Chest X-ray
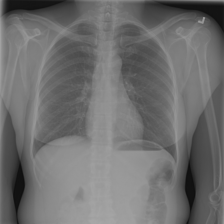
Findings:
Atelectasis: negative
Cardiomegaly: negative
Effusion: negative
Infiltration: negative
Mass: negative
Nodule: negative
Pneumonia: negative
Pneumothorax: negative
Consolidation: negative
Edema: negative
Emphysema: negative
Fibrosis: negative
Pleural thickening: negative
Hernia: negative